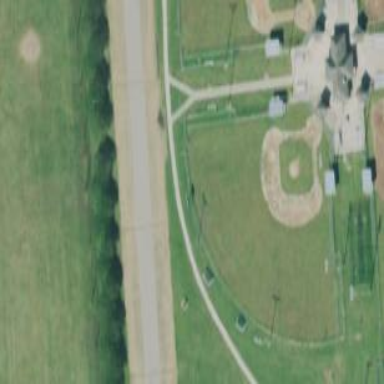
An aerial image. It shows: Baseball pitch for leisure and sports activities.